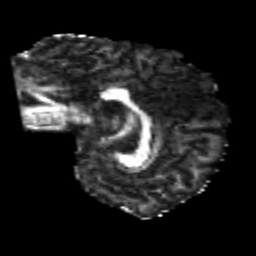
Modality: FA
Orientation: sagittal
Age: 24
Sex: female
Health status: healthy
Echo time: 0.074 s